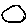
Label: circle